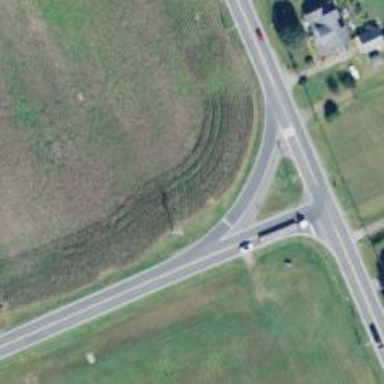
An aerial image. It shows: Secondary link road.